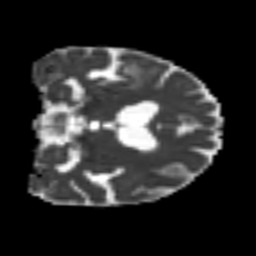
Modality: MD
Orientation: coronal
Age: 71
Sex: male
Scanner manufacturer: siemens
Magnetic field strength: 3 T
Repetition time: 4.999 s
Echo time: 0.07946 s